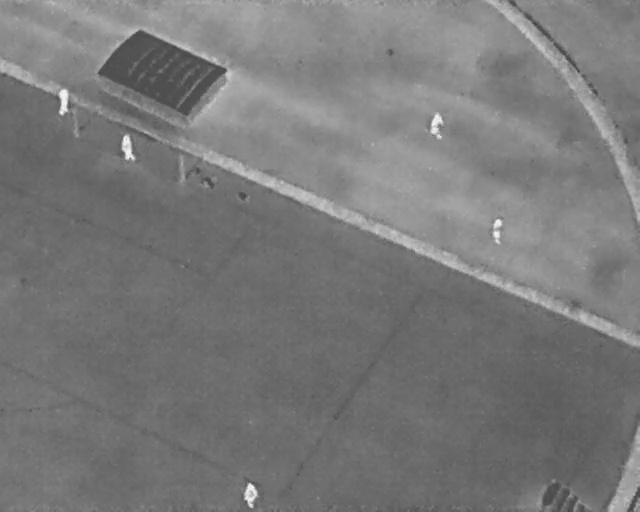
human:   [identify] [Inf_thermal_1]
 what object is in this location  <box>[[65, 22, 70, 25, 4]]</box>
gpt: <ref>1 large person at the top</ref>

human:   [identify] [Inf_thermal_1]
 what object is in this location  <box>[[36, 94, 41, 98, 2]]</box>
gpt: <ref>1 large person at the bottom</ref>